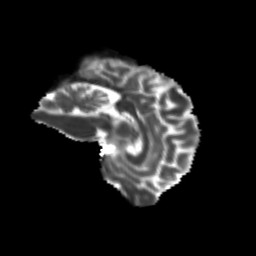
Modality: T2w
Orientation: sagittal
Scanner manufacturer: siemens
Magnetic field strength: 3 T
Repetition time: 9.2 s
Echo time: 0.084 s